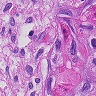
Metastatic tissue present: yes